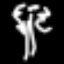
Label: palm tree